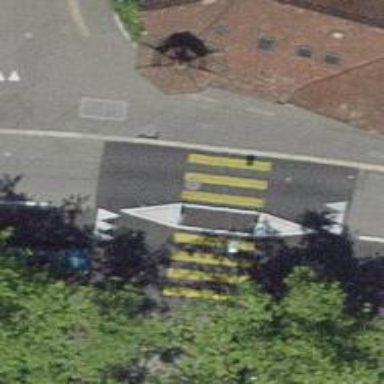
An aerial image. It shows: Marked zebra crossing with pedestrian island.